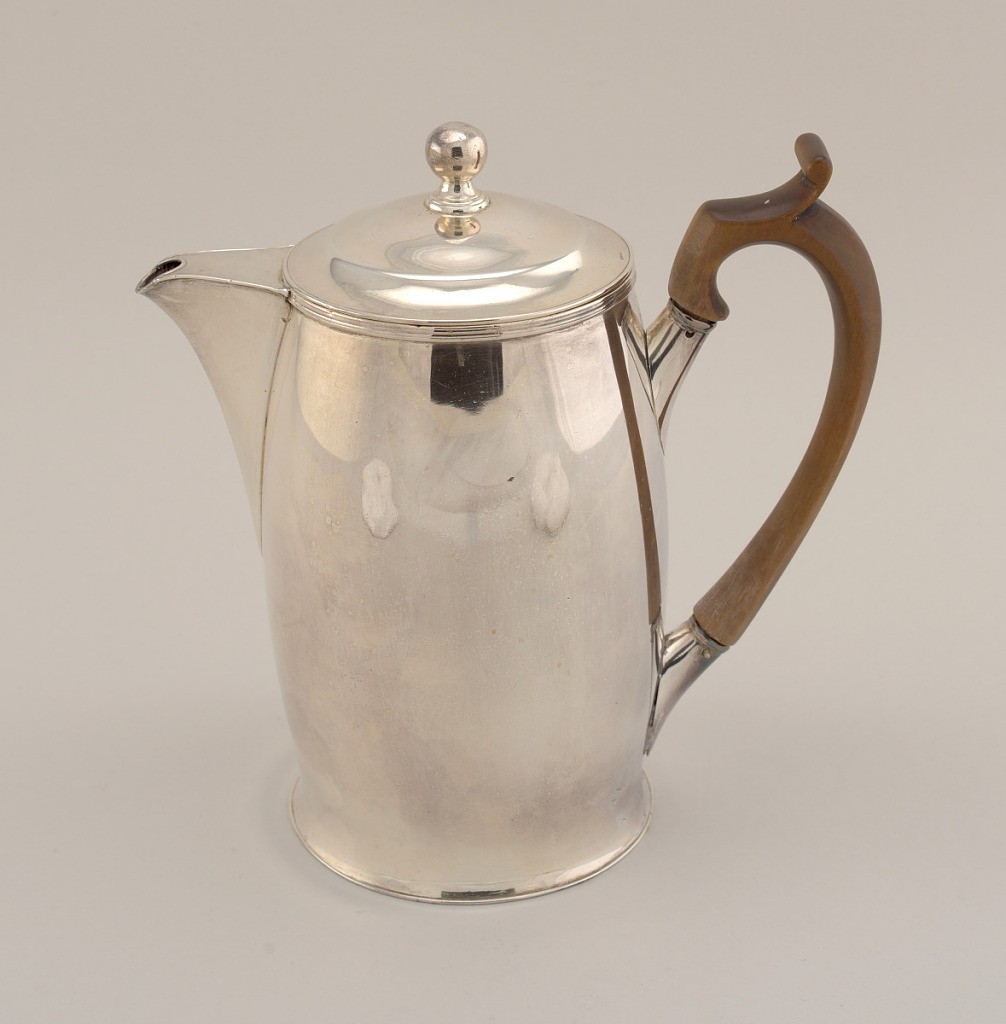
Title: Coffeepot
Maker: Matthew Boulton and Company, England, 1784 – 1932
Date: ca. 1800
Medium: copper, silver
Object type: coffeepot
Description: Ovoid body, flared slightly at bottom, reeded upper edge; flat domed lid with ball finial; duck bill spout; looped hardwood handle with curled thumb rest.